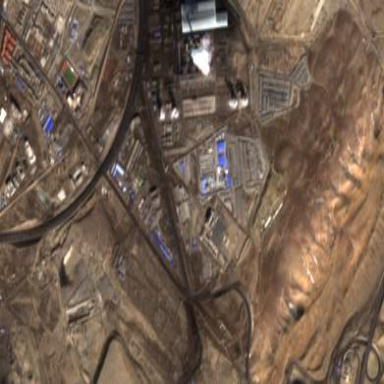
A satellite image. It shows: Industrial area with coal-powered plant.